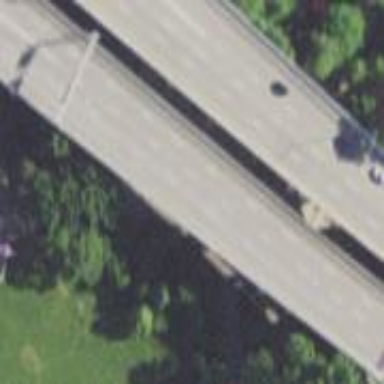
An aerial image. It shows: Man-made bridge.